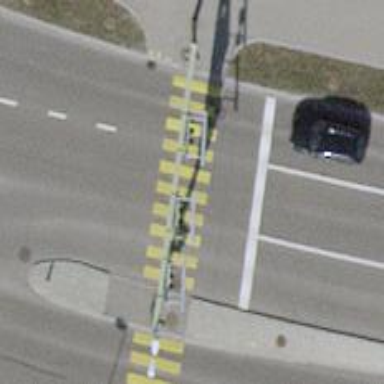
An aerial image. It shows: Road with traffic signals.